Field crop: maize
Growth stage: 2
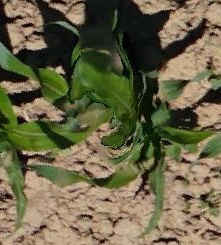
Species: maize